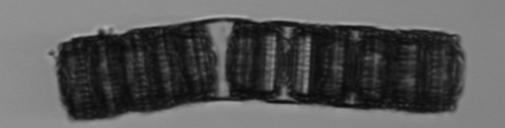
Label: Paralia_sulcata